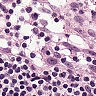
Metastatic tissue present: no